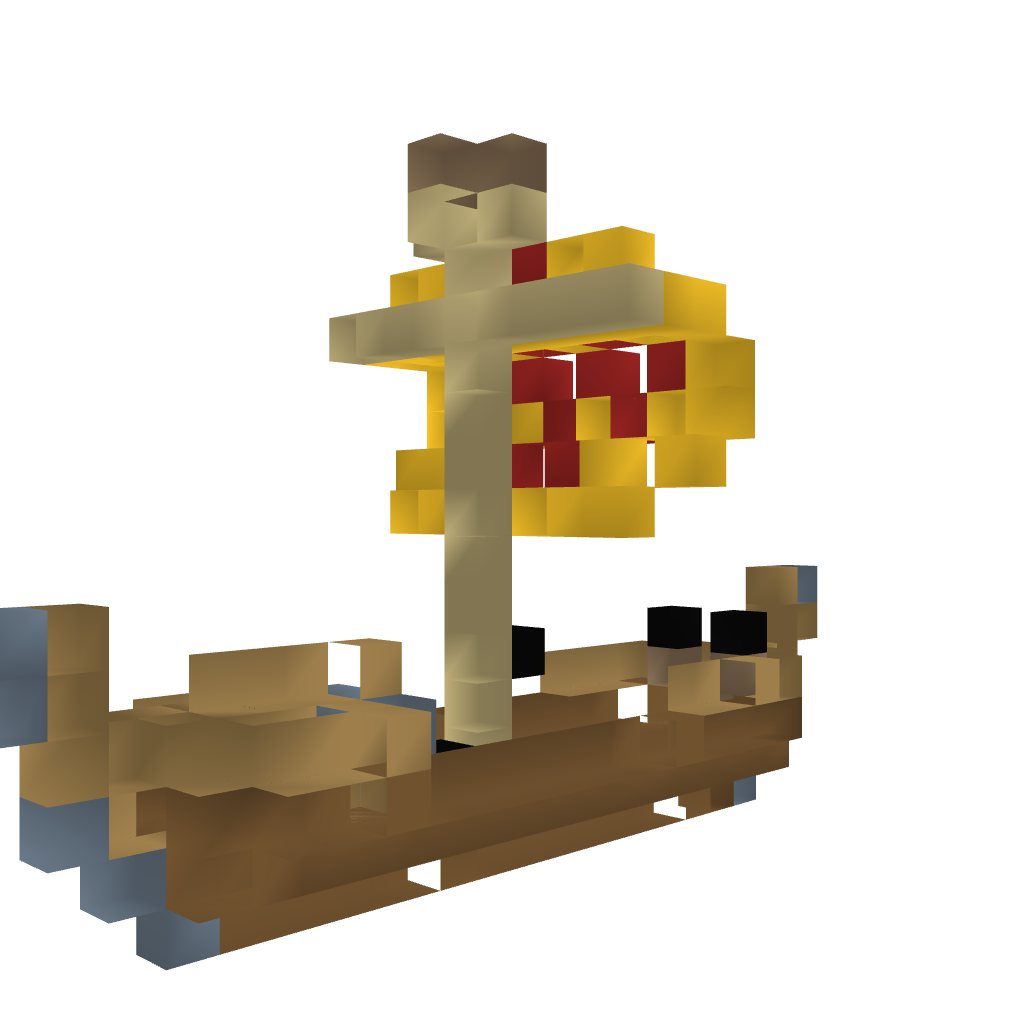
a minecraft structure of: Viking Ship [Small]